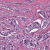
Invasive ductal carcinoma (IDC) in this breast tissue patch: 1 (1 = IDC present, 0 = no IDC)